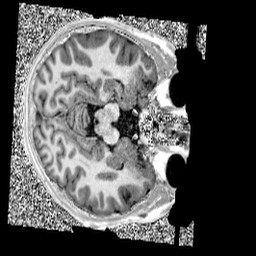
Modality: UNIT1
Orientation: axial
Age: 11
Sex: male
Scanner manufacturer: siemens
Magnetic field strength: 3 T
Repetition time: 4 s
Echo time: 0.00299 s